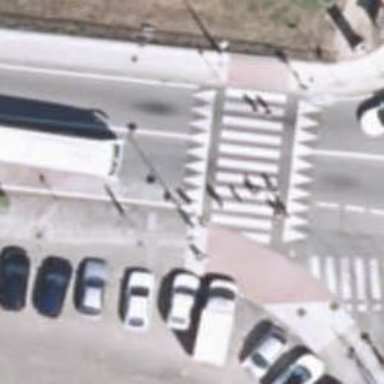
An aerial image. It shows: Marked footway crossing with visible markings.